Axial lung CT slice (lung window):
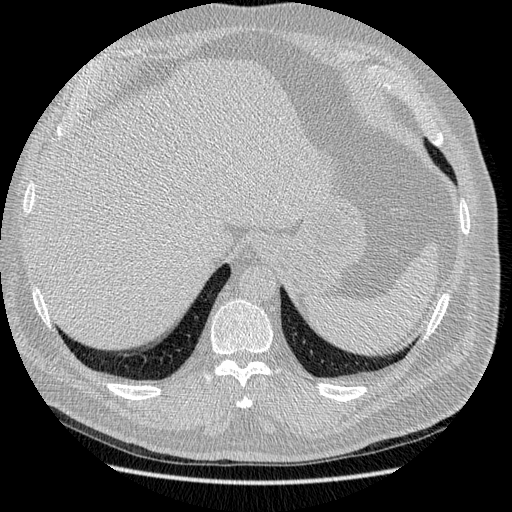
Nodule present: no